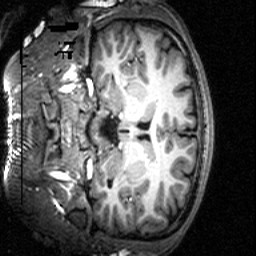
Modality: T1w
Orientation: coronal
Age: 20
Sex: male